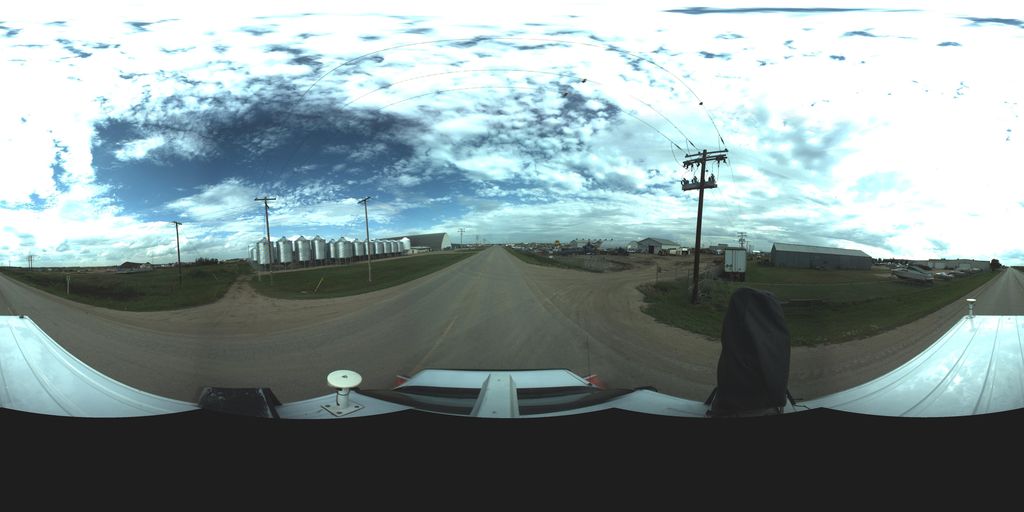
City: saskatoon